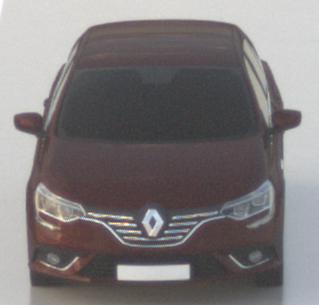
Make: Renault
Model: Mégane ENERGY TCe 100
Detailed model: Mégane (IV)
Model produced from: 2016/03
Model produced until: 2018/08
Doors: 5
Color: red
Road condition: wet road
Daytime: sunrise or sunset
Contrast: low contrast